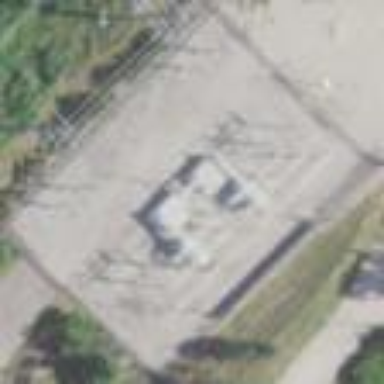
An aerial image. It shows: Outdoor distribution-level power substation enclosed by fence.